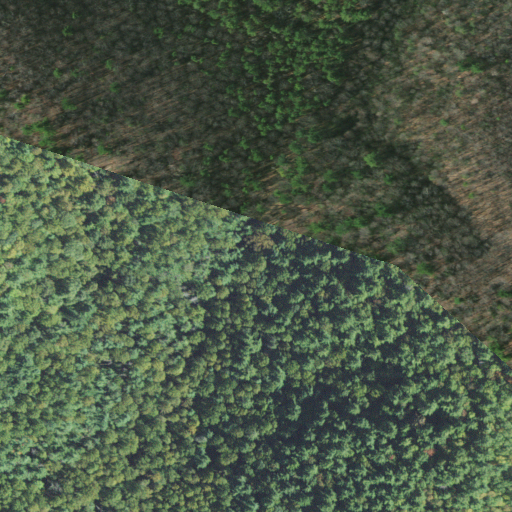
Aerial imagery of gap in Tennessee named Deep Gap containing mixed forest, deciduous forest, open development, and evergreen forest